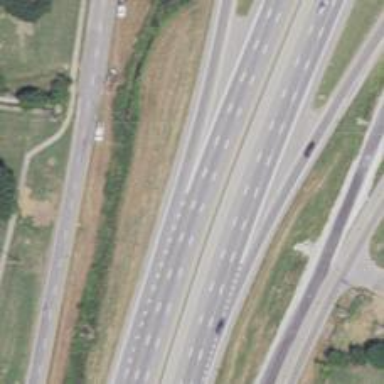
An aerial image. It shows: Asphalt motorway.